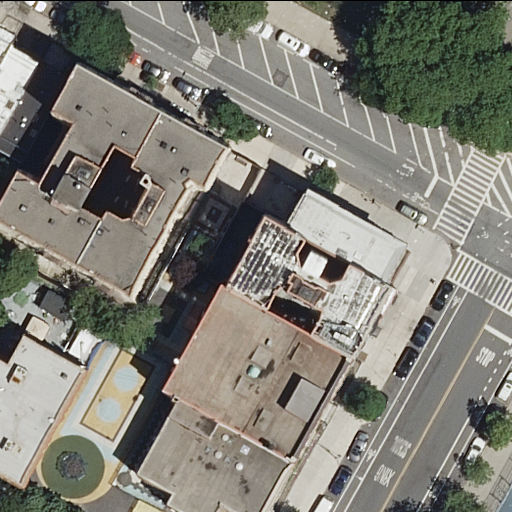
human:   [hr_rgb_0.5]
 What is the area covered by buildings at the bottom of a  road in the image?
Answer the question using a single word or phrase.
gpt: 2240m2

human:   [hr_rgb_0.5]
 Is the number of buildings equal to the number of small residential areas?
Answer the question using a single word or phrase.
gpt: no

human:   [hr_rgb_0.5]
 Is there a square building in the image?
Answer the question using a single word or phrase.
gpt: no

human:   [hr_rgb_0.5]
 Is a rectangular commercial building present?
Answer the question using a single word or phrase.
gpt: no

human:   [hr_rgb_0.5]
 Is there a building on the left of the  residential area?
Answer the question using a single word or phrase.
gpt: yes

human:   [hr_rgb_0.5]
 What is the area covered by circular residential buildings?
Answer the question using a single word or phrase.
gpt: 0m2

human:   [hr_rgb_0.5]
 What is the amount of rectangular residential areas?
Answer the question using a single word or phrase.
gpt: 1

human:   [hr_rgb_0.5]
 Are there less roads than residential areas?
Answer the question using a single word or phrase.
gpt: no

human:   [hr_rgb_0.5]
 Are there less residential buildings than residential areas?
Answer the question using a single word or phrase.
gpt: no

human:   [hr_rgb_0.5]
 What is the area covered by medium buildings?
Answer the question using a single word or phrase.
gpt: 1164m2

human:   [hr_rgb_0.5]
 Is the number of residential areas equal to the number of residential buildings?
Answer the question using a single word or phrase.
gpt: no

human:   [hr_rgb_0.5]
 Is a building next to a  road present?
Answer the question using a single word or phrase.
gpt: yes

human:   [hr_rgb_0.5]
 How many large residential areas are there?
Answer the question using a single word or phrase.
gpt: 1

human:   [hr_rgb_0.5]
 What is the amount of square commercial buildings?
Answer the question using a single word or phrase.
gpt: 0

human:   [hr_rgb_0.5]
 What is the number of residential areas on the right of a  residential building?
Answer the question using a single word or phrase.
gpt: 1

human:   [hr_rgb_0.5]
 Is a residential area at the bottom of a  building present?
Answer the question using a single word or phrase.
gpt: no

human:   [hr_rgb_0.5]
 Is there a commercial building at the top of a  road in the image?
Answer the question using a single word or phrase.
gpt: no

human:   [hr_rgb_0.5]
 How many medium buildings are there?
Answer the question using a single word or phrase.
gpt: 4

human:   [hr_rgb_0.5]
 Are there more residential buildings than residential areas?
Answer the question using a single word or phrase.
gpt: yes

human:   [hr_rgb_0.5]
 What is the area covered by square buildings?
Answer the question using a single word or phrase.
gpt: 0m2

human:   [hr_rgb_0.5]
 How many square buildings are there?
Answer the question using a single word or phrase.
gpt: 0

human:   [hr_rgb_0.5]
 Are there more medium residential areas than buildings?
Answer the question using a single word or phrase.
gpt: no

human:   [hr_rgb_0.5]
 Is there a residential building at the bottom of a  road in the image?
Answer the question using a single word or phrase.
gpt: yes

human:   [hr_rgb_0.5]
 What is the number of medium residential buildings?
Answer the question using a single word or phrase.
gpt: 4

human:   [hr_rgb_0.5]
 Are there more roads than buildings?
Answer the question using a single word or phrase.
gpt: no

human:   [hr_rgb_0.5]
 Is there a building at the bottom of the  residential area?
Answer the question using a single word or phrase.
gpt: yes

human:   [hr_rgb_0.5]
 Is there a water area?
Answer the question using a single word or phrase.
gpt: no

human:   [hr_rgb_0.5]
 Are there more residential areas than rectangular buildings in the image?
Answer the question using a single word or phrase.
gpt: no

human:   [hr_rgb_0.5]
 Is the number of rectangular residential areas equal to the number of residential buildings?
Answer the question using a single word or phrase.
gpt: no

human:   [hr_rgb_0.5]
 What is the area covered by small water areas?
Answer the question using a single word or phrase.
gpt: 0m2

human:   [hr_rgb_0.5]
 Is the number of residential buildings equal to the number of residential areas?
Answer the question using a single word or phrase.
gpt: no

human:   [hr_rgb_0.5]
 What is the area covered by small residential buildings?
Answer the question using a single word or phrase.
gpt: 265m2

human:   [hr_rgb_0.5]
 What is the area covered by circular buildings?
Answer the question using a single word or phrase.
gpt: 0m2

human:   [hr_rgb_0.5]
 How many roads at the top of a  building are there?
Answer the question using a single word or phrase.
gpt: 1

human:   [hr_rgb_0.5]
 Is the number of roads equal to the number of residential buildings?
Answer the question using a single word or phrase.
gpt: no

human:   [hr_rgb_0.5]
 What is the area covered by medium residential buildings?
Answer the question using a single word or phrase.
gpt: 1164m2